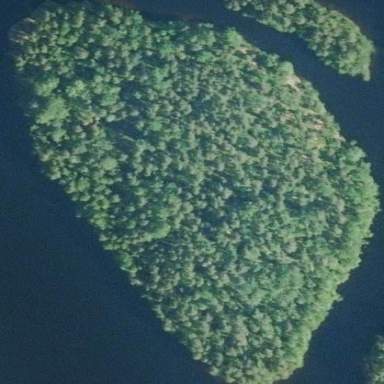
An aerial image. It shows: Image showing island.